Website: lowes
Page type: review-order
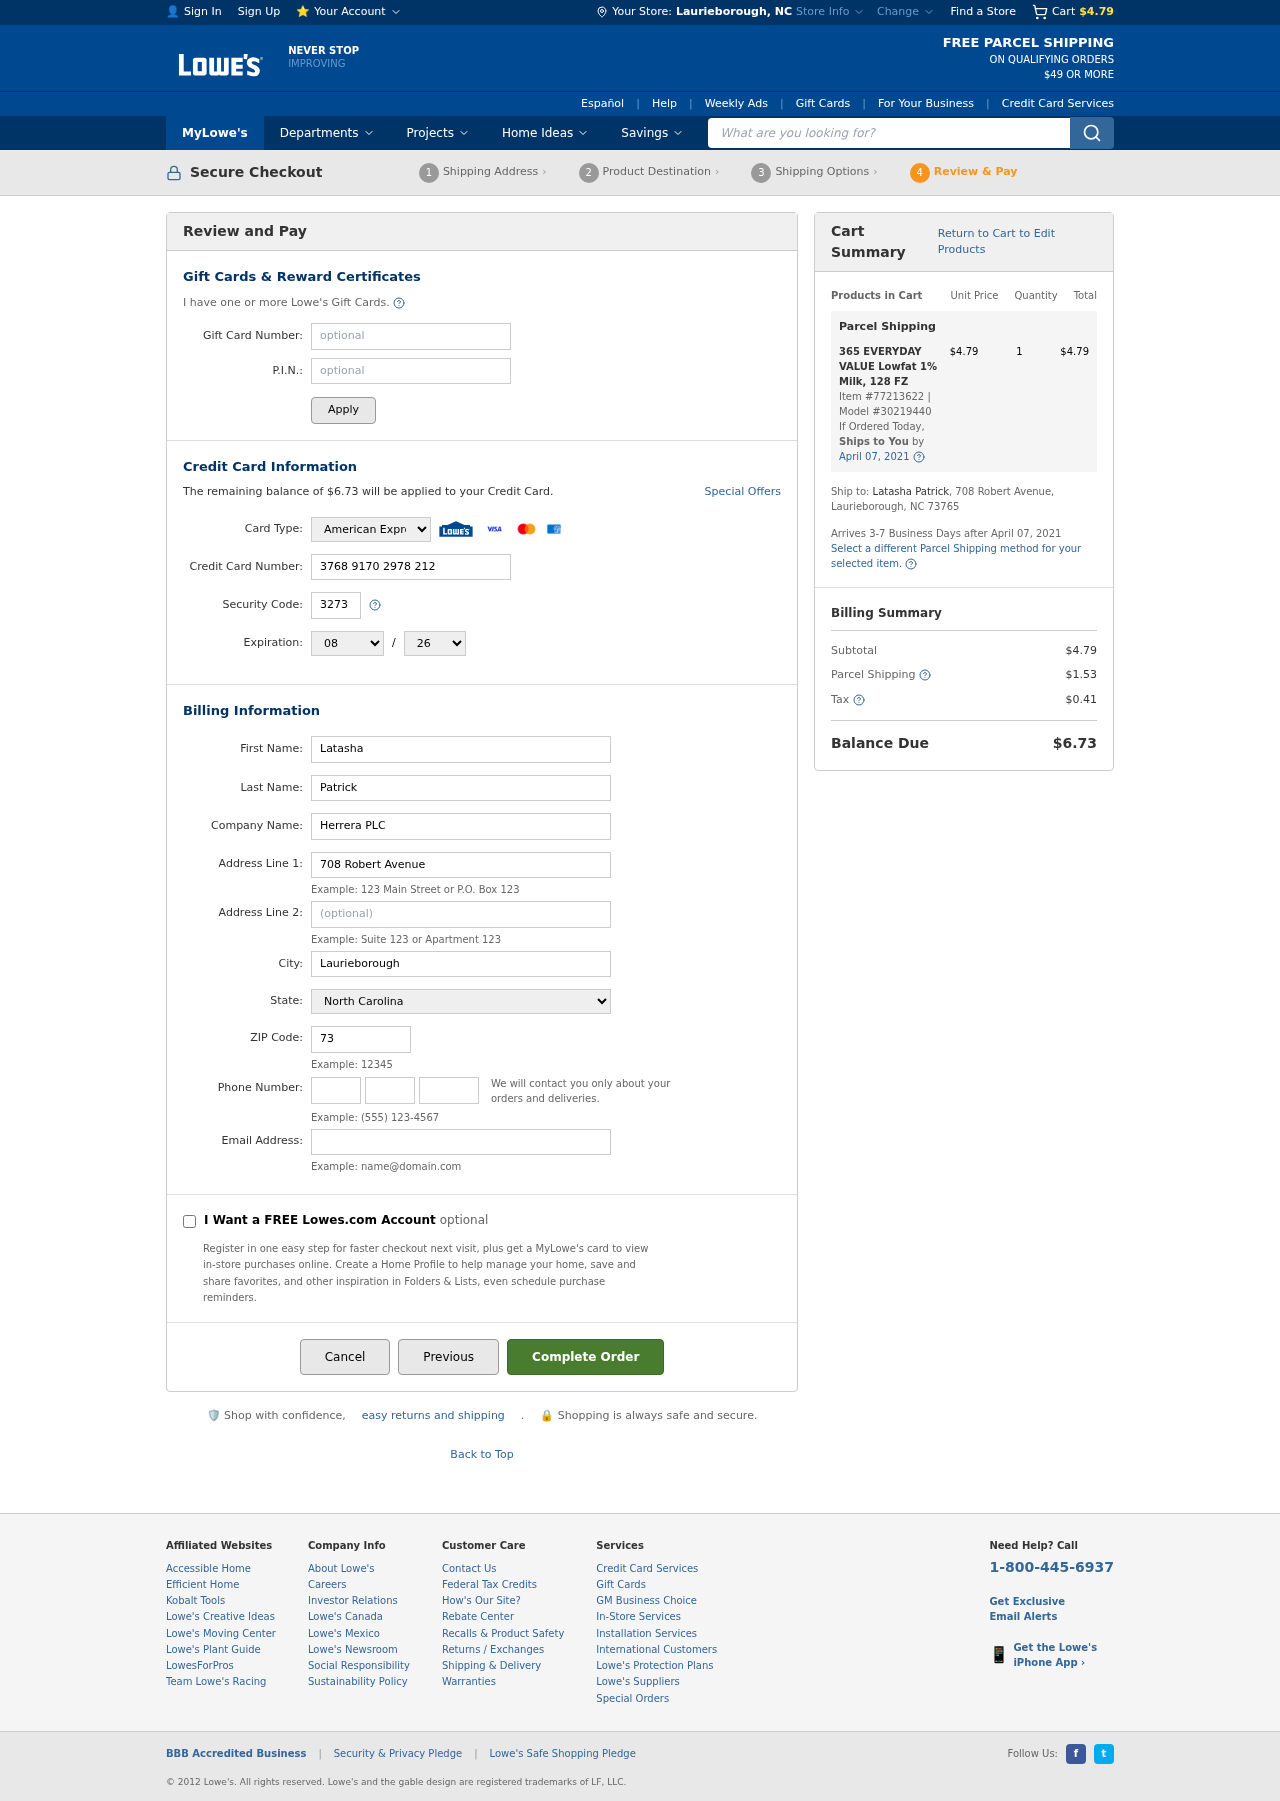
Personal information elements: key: PII_CARD_CVV
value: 3273
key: PII_CARD_EXPIRY_MONTH
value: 08
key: PII_CARD_EXPIRY_YEAR
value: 26
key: PII_CARD_NUMBER
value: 3768 9170 2978 212
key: PII_CARD_TYPE
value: American Express
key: PII_CITY
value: Laurieborough
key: PII_CITY_STATE
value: Laurieborough, NC
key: PII_COMPANY
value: Herrera PLC
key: PII_EMAIL
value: latashapatrick@hotmail.com
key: PII_FIRSTNAME
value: Latasha
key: PII_LASTNAME
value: Patrick
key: PII_PHONE_AREA
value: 315
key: PII_PHONE_PREFIX
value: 419
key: PII_PHONE_SUFFIX
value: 8588
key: PII_POSTCODE
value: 73765
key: PII_STATE
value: North Carolina
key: PII_STREET
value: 708 Robert Avenue
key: PII_STREET2
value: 708 Robert Avenue
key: PII_FULLNAME2
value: Latasha Patrick
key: PII_STATE_ABBR
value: NC
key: PII_POSTCODE_FULL
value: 73765
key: PII_CITY_STATE_ZIP
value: Laurieborough, NC 73765
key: PII_POSTCODE_NUMERIC
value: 73765
Product elements: key: PRODUCT1_NAME
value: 365 EVERYDAY VALUE Lowfat 1% Milk, 128 FZ
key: PRODUCT1_PRICE
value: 4.79
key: PRODUCT1_QUANTITY
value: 1
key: PRODUCT1_ITEM_NUMBER
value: Item #77213622
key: PRODUCT1_MODEL_NUMBER
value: Model #30219440
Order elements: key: ORDER_SUBTOTAL
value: $4.79
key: ORDER_BALANCE_DUE
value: $6.73
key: ORDER_SHIPPING_DATE
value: April 07, 2021
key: ORDER_ITEM_TOTAL
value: $4.79
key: ORDER_SHIPPING_DATE2
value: April 07, 2021
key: ORDER_SHIPPING_COST
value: $1.53
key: ORDER_TAX
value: $0.41
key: ORDER_TOTAL
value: $6.73
Search elements: key: HEADER_SEARCH
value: What are you looking for?